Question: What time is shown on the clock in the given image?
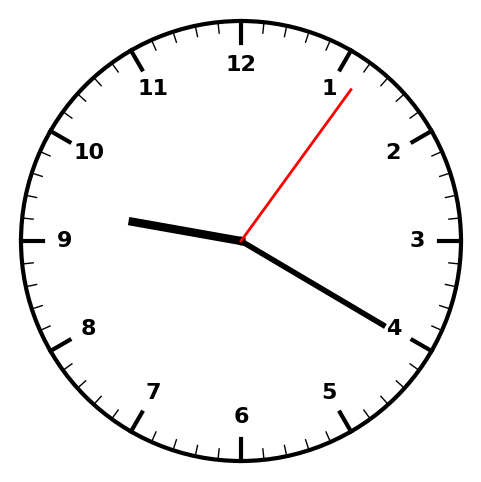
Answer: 09:20:06